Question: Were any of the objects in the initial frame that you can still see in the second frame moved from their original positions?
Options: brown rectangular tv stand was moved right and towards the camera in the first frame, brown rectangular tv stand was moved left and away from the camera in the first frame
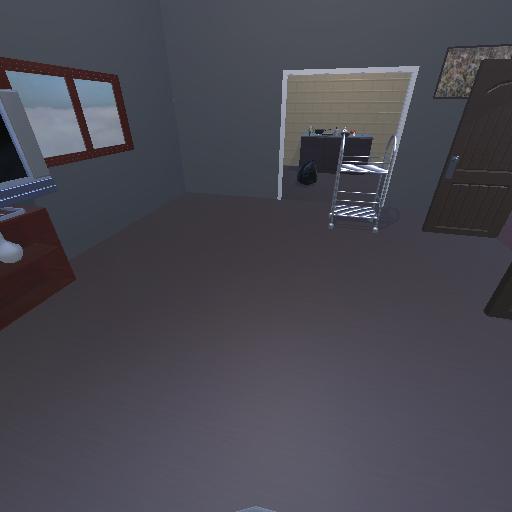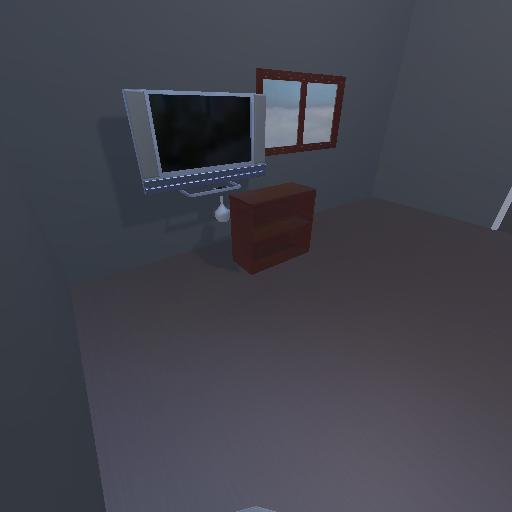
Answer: brown rectangular tv stand was moved right and towards the camera in the first frame